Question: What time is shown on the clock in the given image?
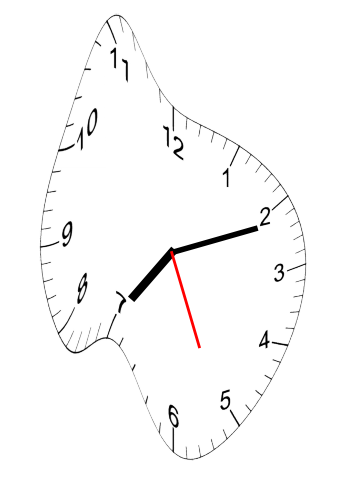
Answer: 07:11:26